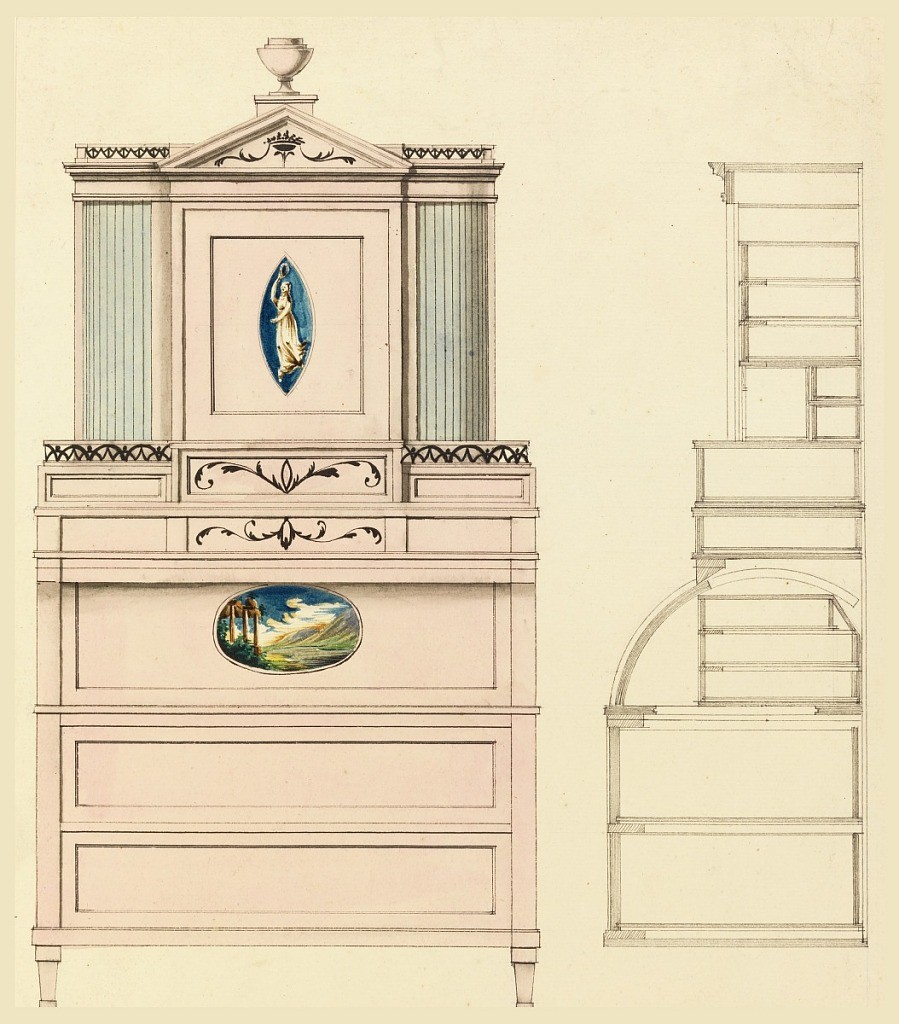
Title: Design for Secretary Desk
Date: ca. 1805
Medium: Graphite, pen and black ink, brush and watercolor on paper
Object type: Drawing
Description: A secretary desk, section and elevation. It is ornamented with two painted panels, one, lozenge-shaped, of a dancing bacchante; the other, a horizontal oval of a landscape with ruins. Upper portion has tambour cabinets either side of a square central bay, pedimented and surmounted by an urn.